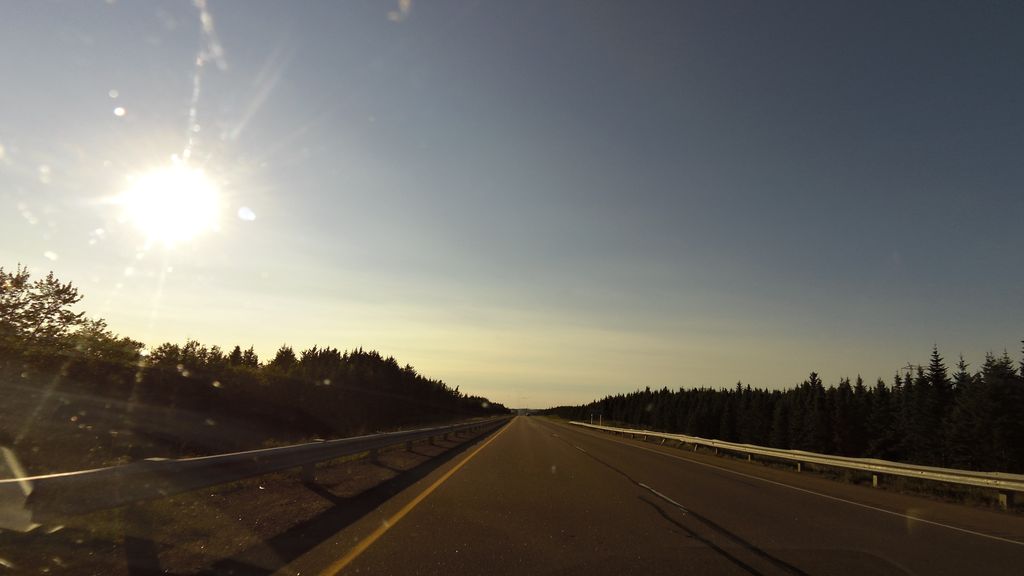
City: charlottetown